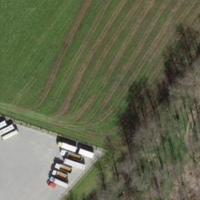
EUNIS habitat code: 44
Species observed at this site:
Mercurialis perennis